Question: I want to make a round rectangle in itextsharp. Here is the output I have now without rounding:

and here is my code that processes that output:
'''
pdftbl = new PdfPTable(3);
pdftbl.WidthPercentage = 100;
width = new float[3];
width[0] = 0.6F;
width[1] = 0.2F;
width[2] = 0.6F;
pdftbl.SetWidths(width);
pdfcel = new PdfPCell(new Phrase(Insuredaddress, docFont9));
pdfcel.BorderColor = Color.BLACK;
pdftbl.AddCell(pdfcel);
pdfcel = new PdfPCell(new Phrase("", docWhiteFont9));
pdfcel.Border = 0;
pdftbl.AddCell(pdfcel);
pdfcel = new PdfPCell(new Phrase(BkrAddrss, docFont9));
pdfcel.BorderColor = Color.BLACK;
pdftbl.AddCell(pdfcel);
objDocument.Add(pdftbl);
'''
What can I change/add to achieve the desired result?
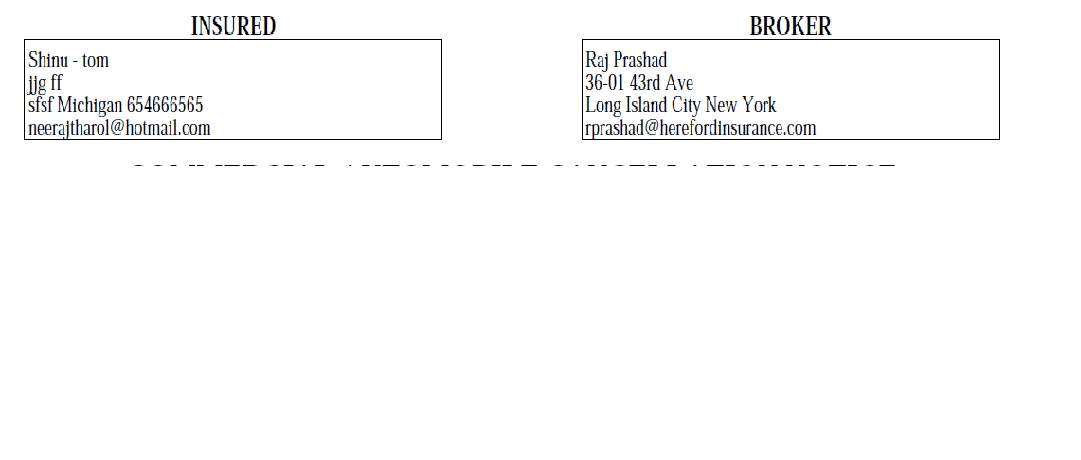
Answer: iText<URL> interface, and second attach the event handler to cell you add to the table. First a simple implementation:
'''
public class RoundRectangle : IPdfPCellEvent {
public void CellLayout(
PdfPCell cell, Rectangle rect, PdfContentByte[] canvas
)
{
PdfContentByte cb = canvas[PdfPTable.LINECANVAS];
cb.RoundRectangle(
rect.Left,
rect.Bottom,
rect.Width,
rect.Height,
4 // change to adjust how "round" corner is displayed
);
cb.SetLineWidth(1f);
cb.SetCMYKColorStrokeF(0f, 0f, 0f, 1f);
cb.Stroke();
}
}
'''
See the <URL> - basically all the code above does is draw a cell border with round corners like you want.
Then assign the event handler created above like this:
'''
RoundRectangle rr = new RoundRectangle();
using (Document document = new Document()) {
PdfWriter writer = PdfWriter.GetInstance(document, STREAM);
document.Open();
PdfPTable table = new PdfPTable(1);
PdfPCell cell = new PdfPCell() {
CellEvent = rr, Border = PdfPCell.NO_BORDER,
Padding = 4, Phrase = new Phrase("test")
};
table.AddCell(cell);
document.Add(table);
}
'''